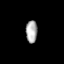
Tissue: prostate
Cell type: T cells
Senescence score: 0.7133
Nuclear area (px): 251
Mean DAPI intensity: 172.108